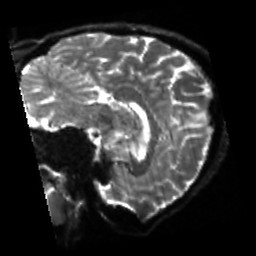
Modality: sbref
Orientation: sagittal
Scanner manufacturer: siemens
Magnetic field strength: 3 T
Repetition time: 4 s
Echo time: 0.0594 s